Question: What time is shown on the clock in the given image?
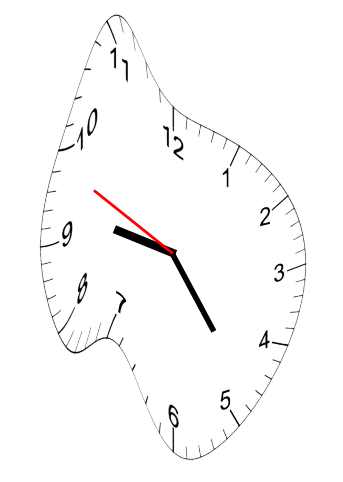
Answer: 09:23:49